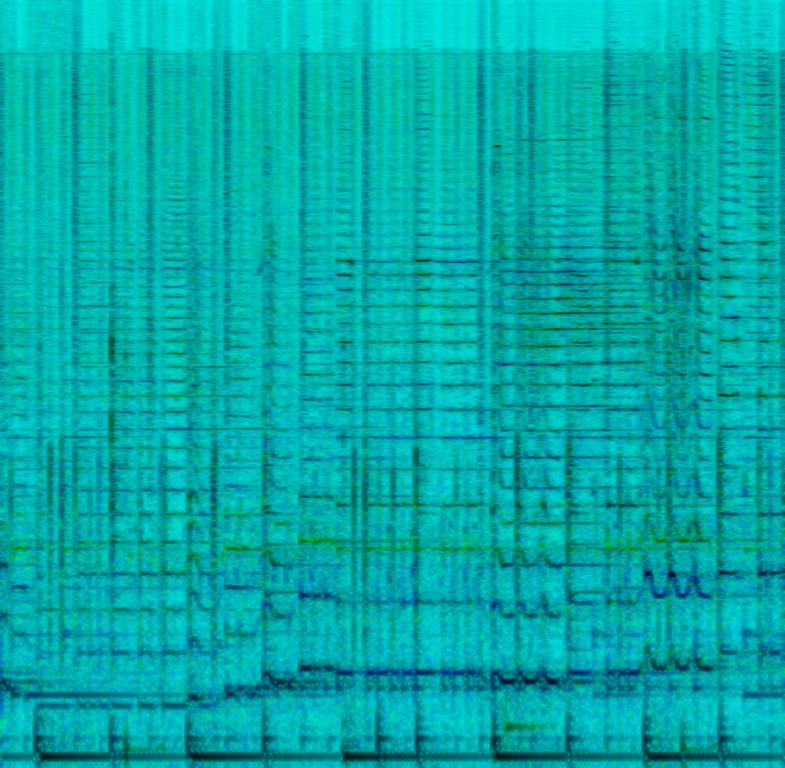
This song contains a string instrument playing a fast and complex melody/solo while percussion instruments with a deep kick drum sound, shakers and complex clapping create a solid foundation. This song may be playing in a movie-scene in the desert.